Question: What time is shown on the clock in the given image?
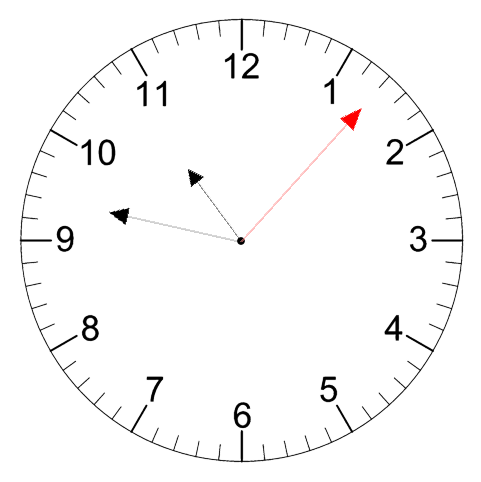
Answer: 10:47:07